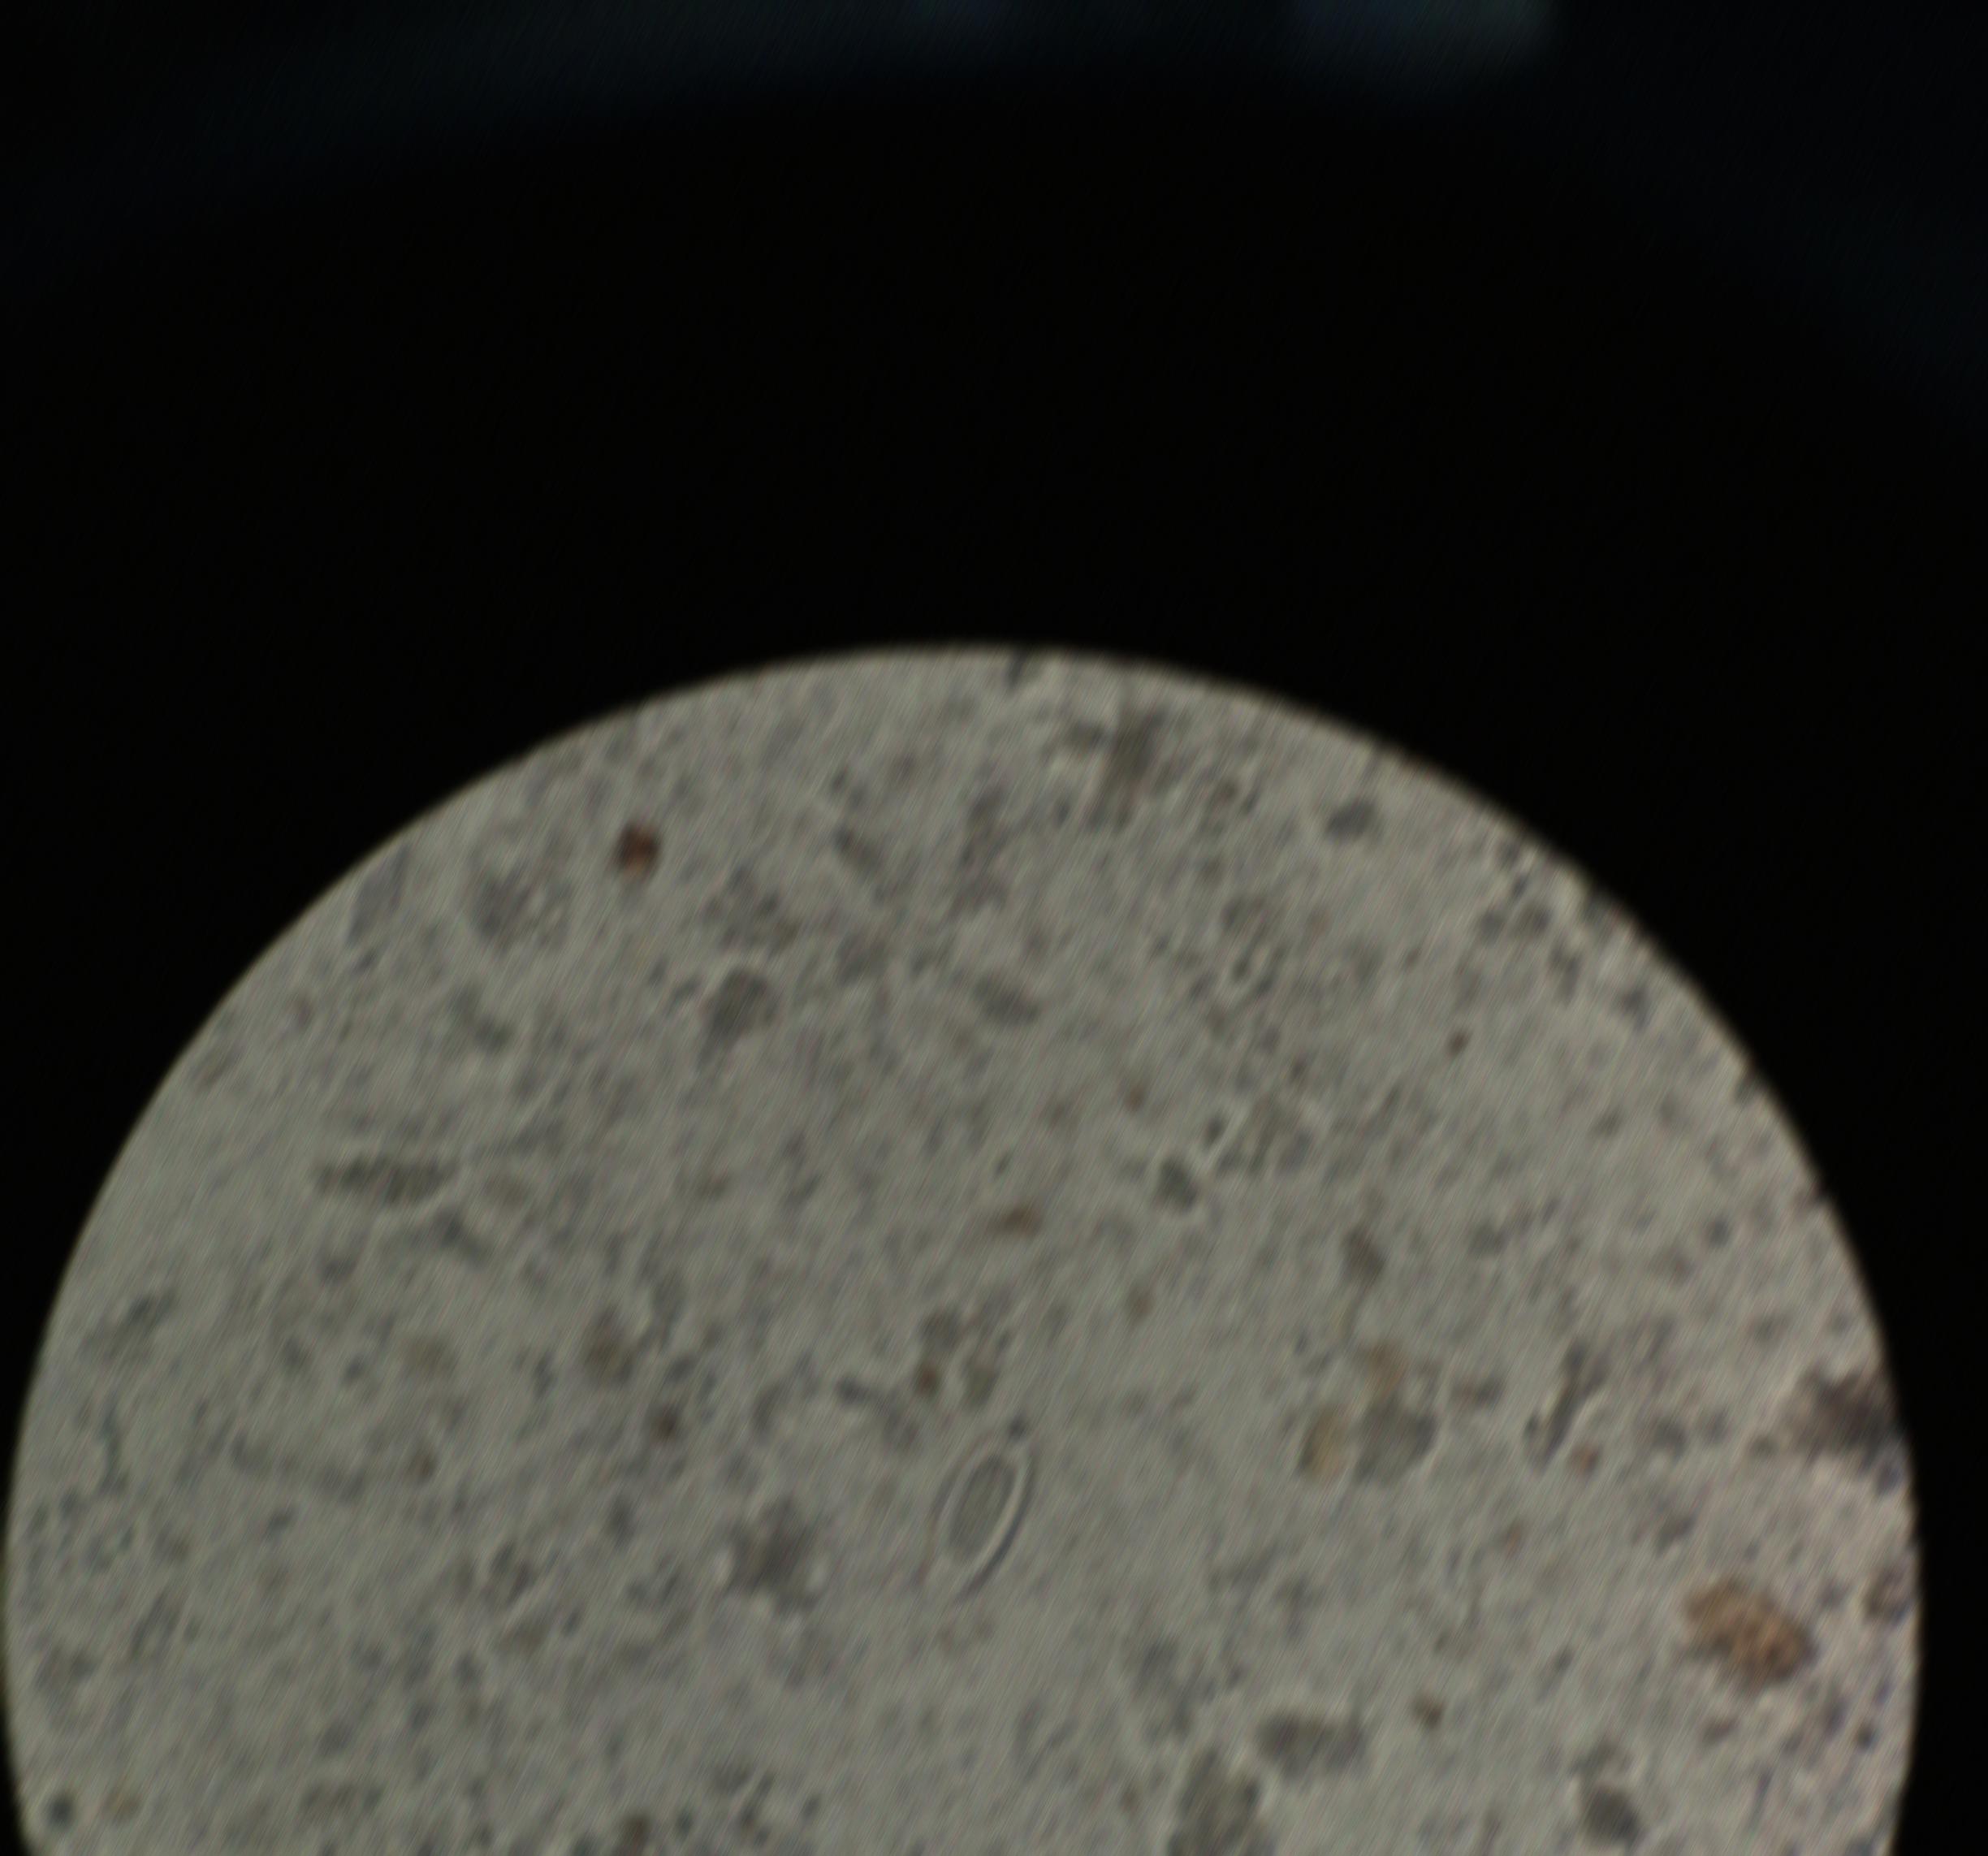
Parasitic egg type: Enterobius vermicularis